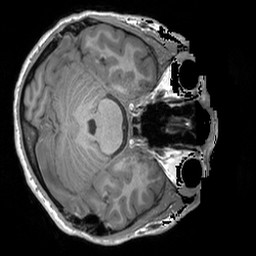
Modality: T1w
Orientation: axial
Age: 20
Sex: male
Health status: healthy
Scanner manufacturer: siemens
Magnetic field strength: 3 T
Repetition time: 1.9 s
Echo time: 0.00252 s